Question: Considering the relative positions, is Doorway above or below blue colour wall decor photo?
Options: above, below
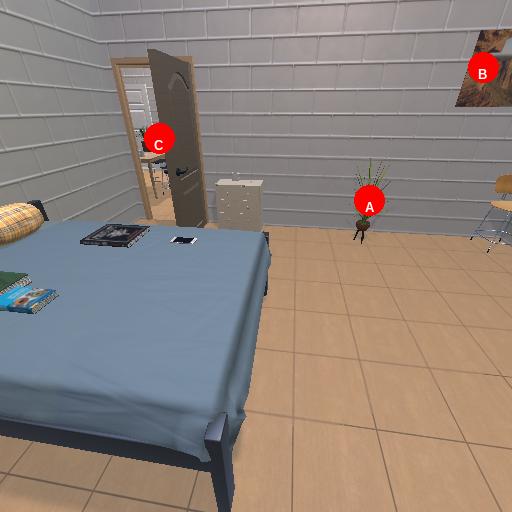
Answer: above